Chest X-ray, PA view. Patient: 51 years old, sex F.
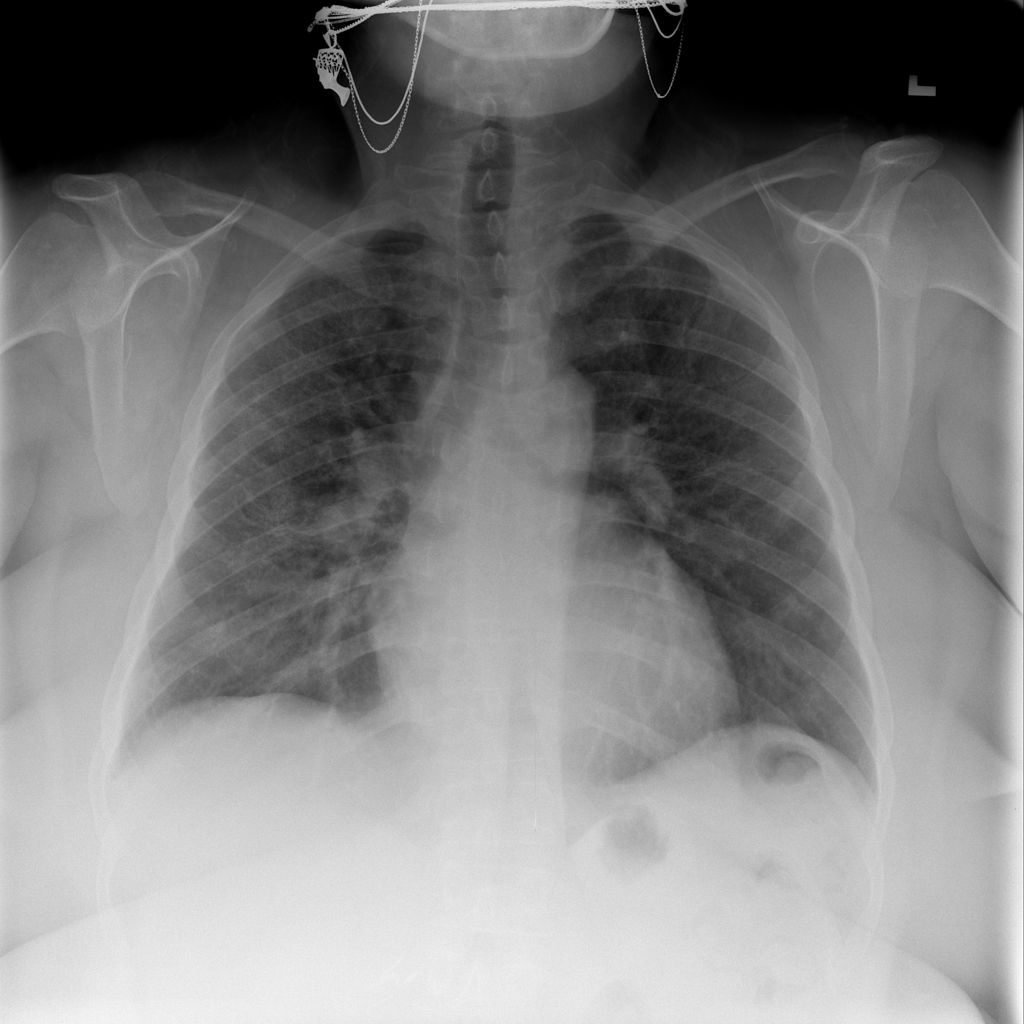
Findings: Fibrosis